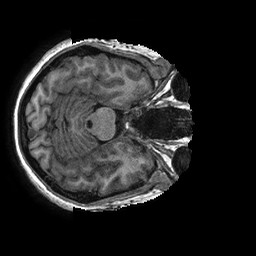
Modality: T1w
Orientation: axial
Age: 17
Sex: female
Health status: ill
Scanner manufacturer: ge
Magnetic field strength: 3 T
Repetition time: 0.006952 s
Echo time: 0.00292 s